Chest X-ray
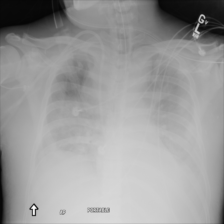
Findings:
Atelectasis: negative
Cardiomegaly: negative
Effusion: negative
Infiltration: negative
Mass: negative
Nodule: negative
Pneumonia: negative
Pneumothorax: negative
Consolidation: negative
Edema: positive
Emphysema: negative
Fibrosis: negative
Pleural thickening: negative
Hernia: negative